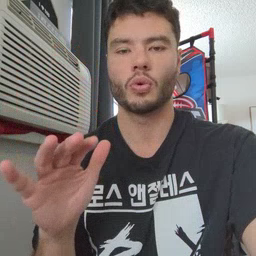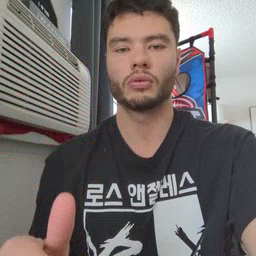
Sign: snow